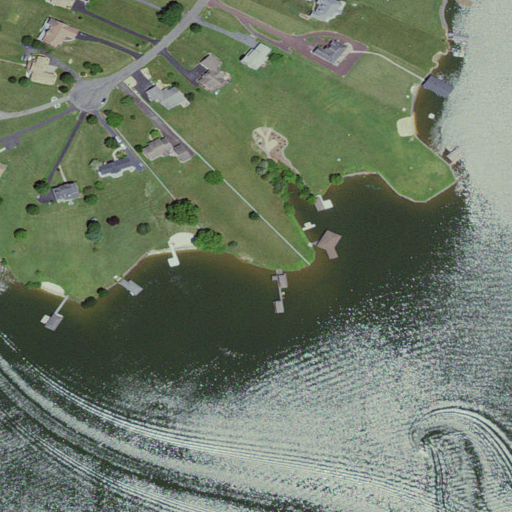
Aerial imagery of cape in Virginia named Bakers Point containing open water, open development, low intensity development, medium intensity development, pasture, grassland, and shrub